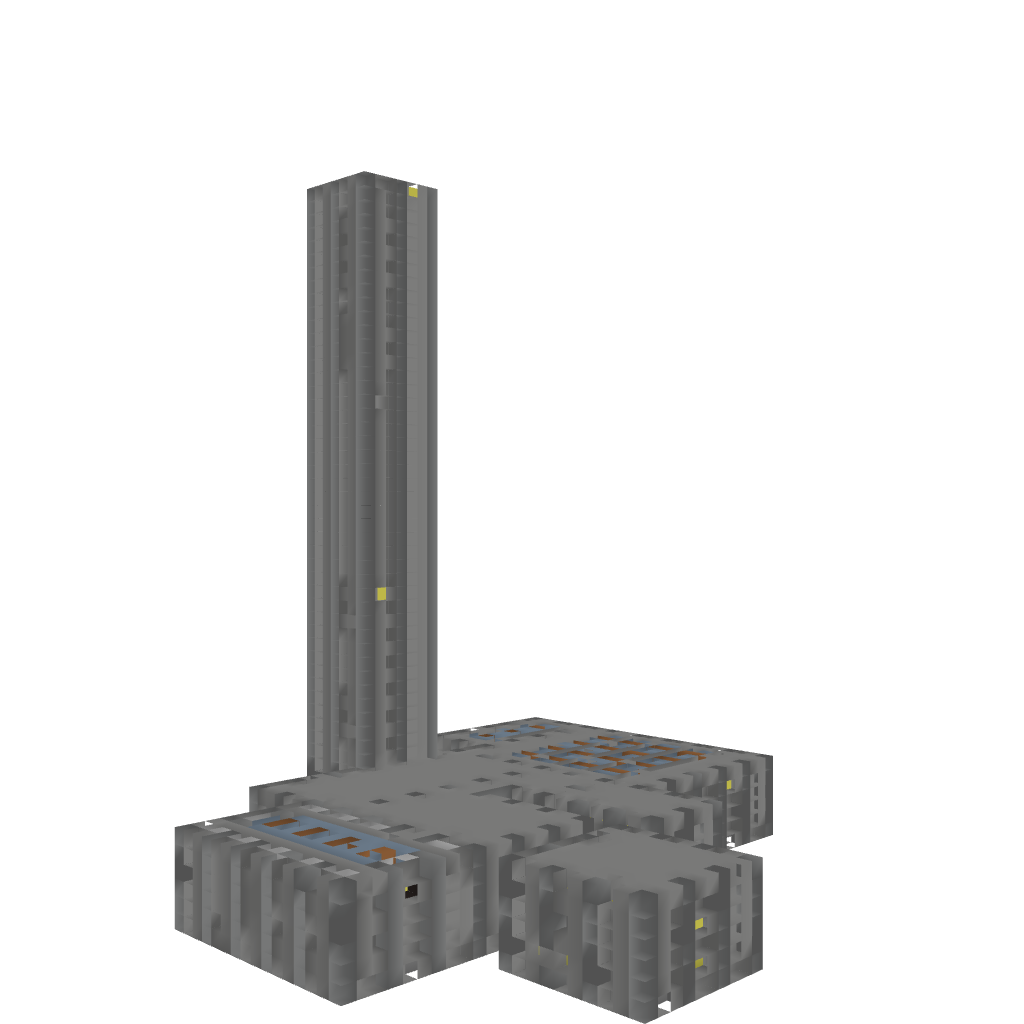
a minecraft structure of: MCSuire's Subterranian Complex (Big Underground Base)